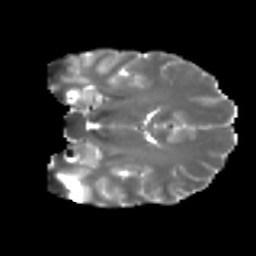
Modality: T2w
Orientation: coronal
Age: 22
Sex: male
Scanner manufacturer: ge
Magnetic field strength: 3 T
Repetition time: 7.8 s
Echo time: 0.0606 s